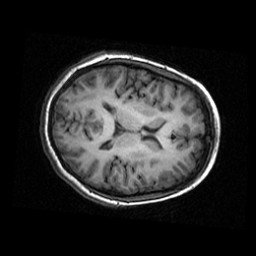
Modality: T1w
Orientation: axial
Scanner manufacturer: ge
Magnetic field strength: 3 T
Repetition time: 0.009048 s
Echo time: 0.001844 s